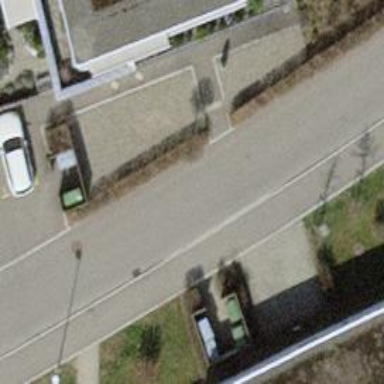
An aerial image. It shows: Hedge barrier.